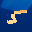
Label: 5